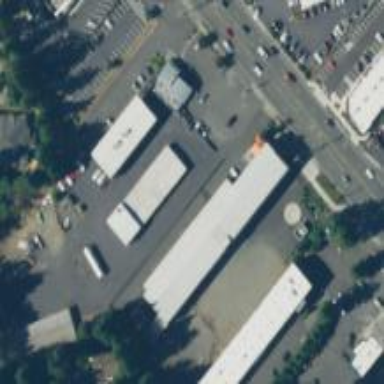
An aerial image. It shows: Building housing Public Storage rental shop.